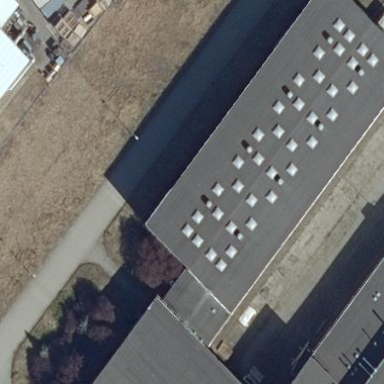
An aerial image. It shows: Industrial building.